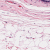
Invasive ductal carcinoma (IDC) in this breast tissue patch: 0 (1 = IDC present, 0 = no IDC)